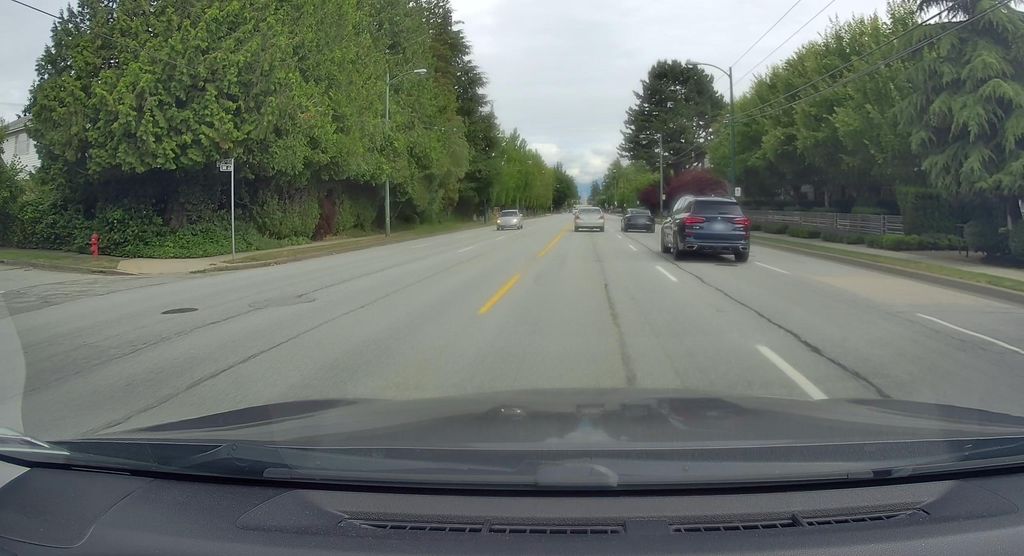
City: vancouver